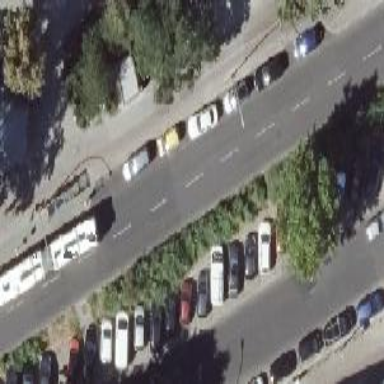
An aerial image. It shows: Parking area with surface.